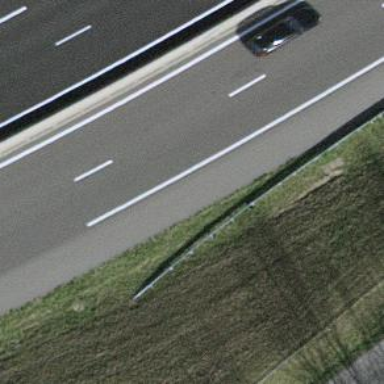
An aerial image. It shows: Asphalt motorway.